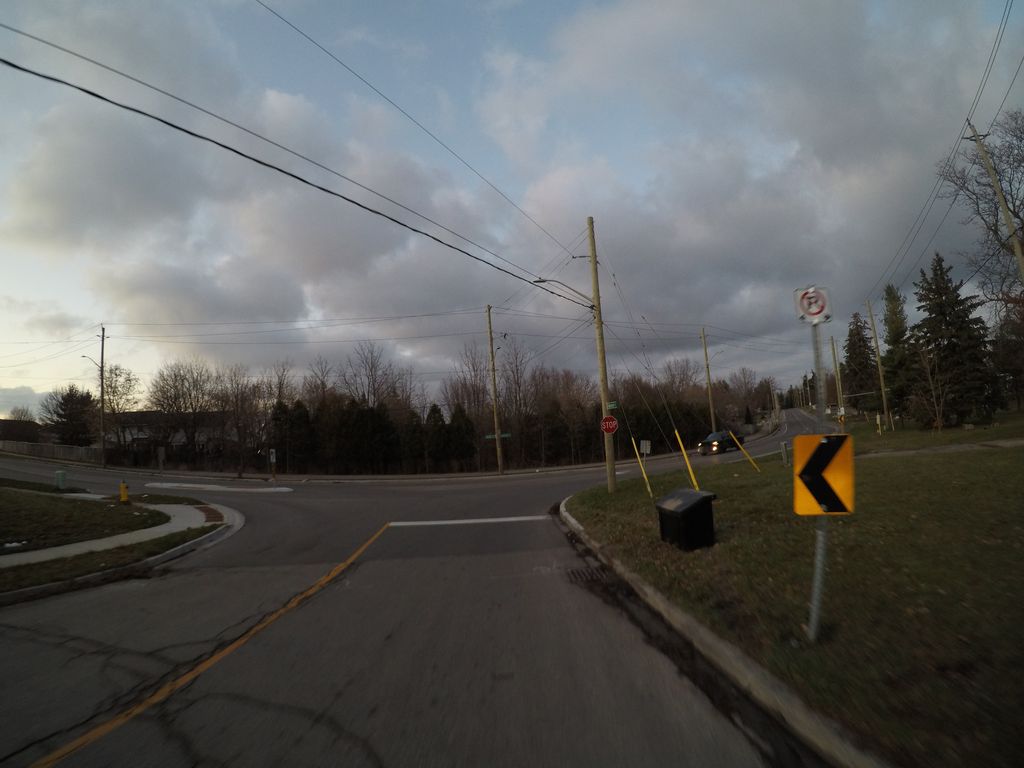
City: kitchener-waterloo